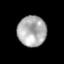
Tissue: prostate
Cell type: T cells
Senescence score: 0.3423
Nuclear area (px): 858
Mean DAPI intensity: 173.487